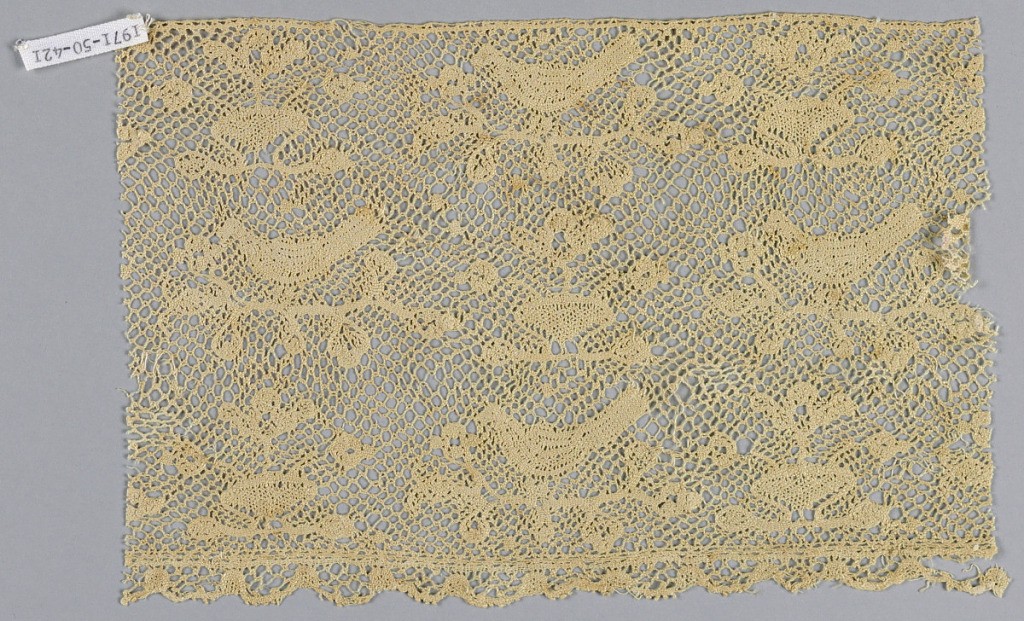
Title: Fragment
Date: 19th century
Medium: Technique: bobbin lace made in Lille style but without heavy outlining thread
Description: Lille-style but no heavy outline. Birds on branches.